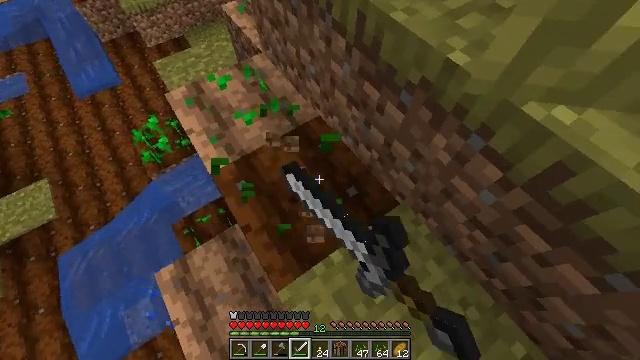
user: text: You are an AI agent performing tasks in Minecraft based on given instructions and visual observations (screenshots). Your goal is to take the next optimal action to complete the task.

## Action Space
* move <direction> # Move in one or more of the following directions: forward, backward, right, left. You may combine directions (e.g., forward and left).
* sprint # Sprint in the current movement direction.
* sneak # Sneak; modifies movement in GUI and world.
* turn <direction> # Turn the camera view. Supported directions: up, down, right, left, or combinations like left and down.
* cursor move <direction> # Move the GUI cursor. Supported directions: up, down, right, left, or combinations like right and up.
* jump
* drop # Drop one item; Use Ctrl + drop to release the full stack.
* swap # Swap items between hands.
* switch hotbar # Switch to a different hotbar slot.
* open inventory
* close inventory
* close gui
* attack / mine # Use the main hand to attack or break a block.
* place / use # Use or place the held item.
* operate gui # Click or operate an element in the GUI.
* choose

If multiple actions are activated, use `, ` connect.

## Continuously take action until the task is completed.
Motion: motion action
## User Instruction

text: Mine the melon stem to gather resources.
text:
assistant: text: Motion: attack / mine